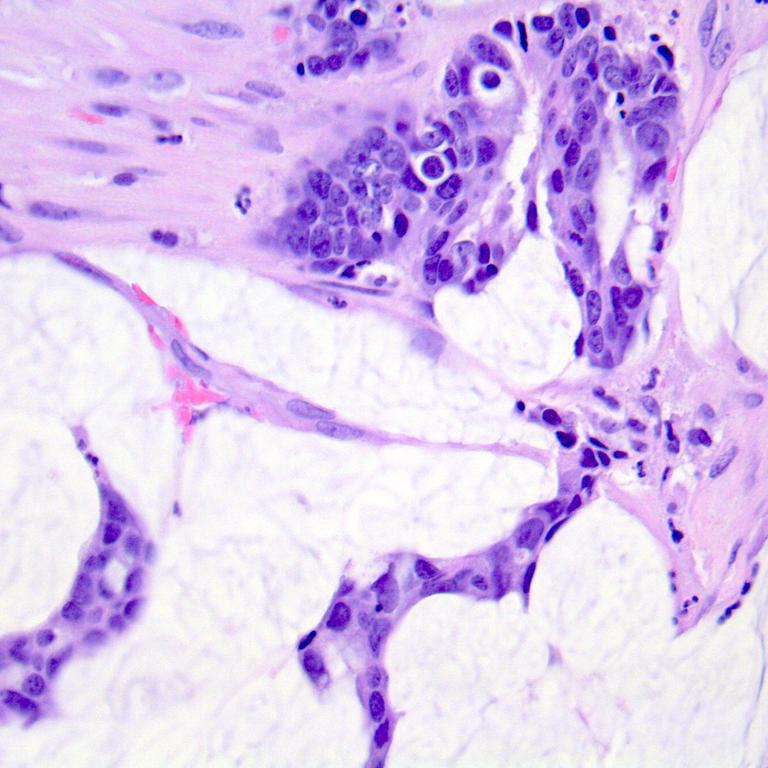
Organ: colon
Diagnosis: adenocarcinomas